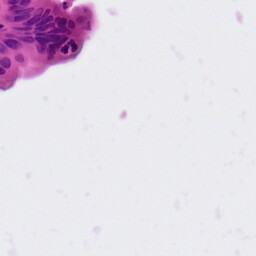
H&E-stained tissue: Colon